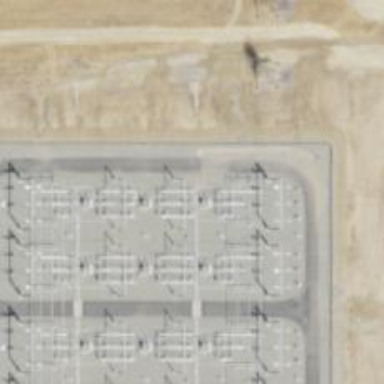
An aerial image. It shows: Switch used for power control.